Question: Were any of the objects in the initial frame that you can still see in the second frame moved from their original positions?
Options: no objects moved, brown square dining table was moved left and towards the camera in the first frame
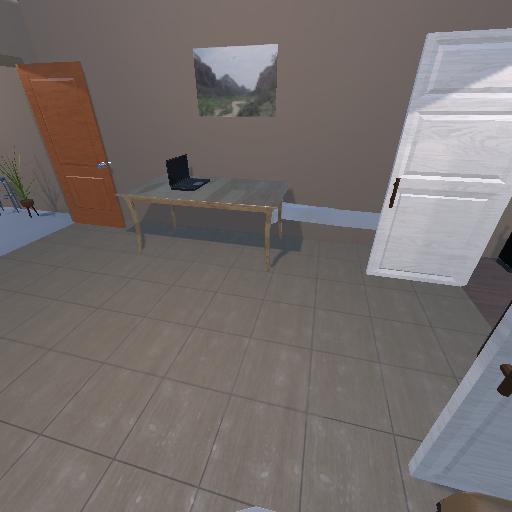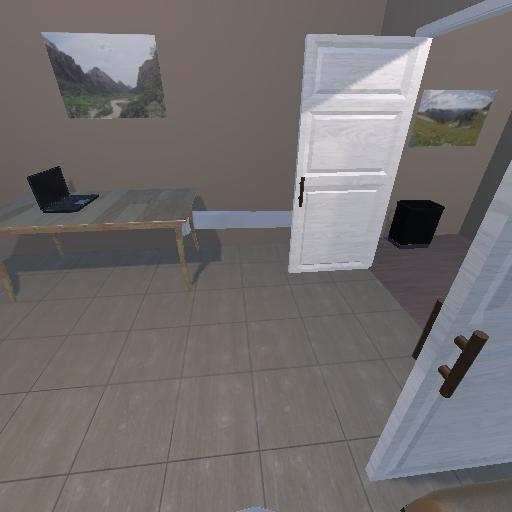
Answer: no objects moved